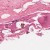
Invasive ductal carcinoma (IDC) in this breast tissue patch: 0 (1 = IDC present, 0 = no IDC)